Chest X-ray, PA view. Patient: 47 years old, sex F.
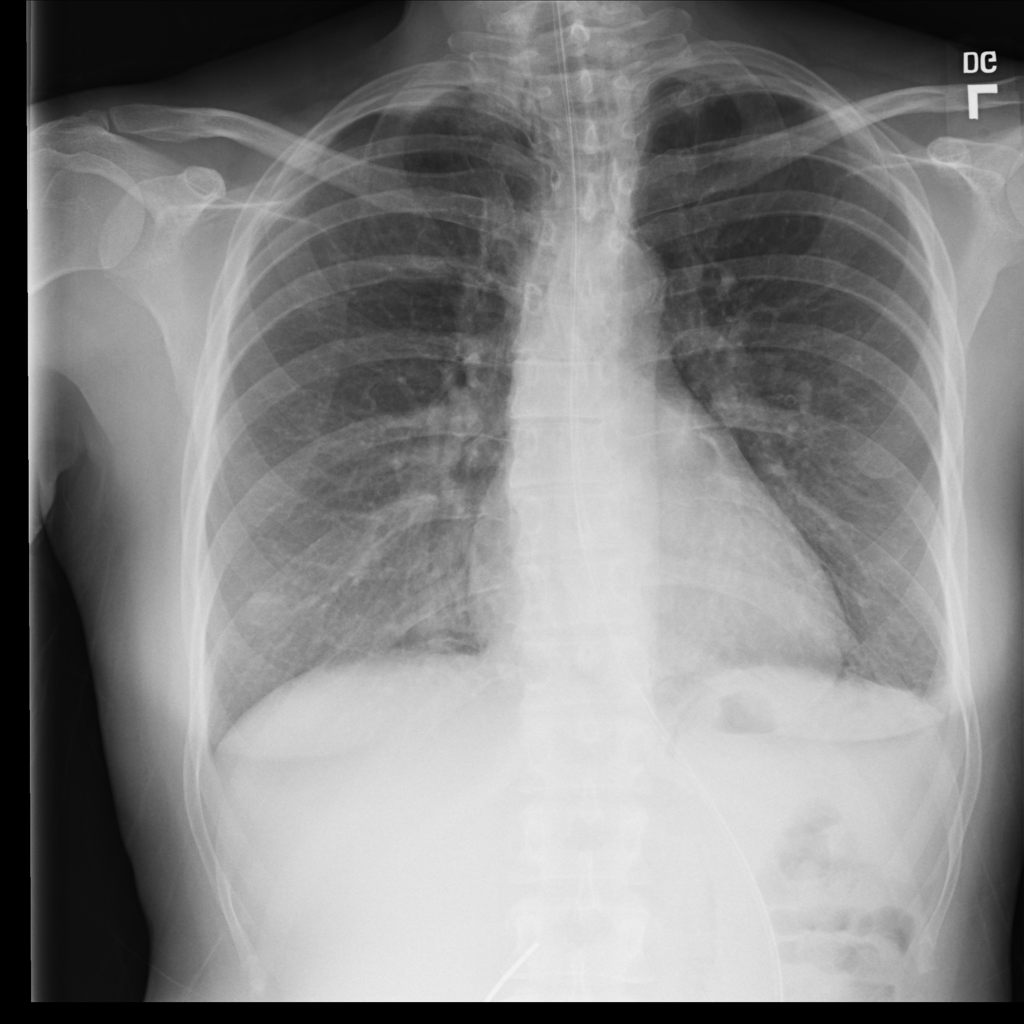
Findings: Effusion